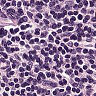
Metastatic tissue present: no